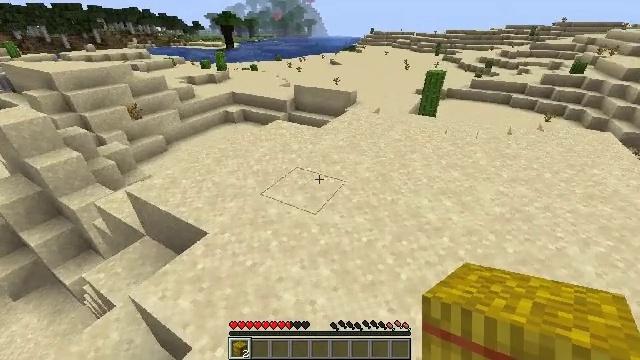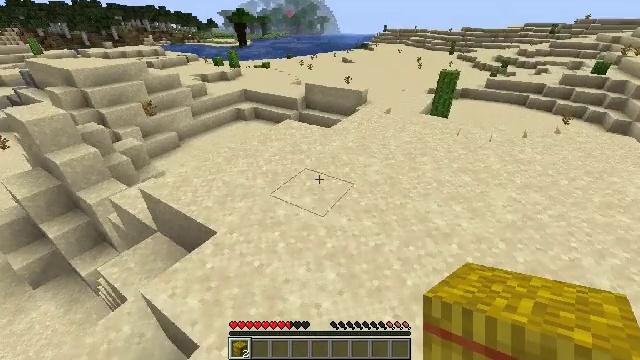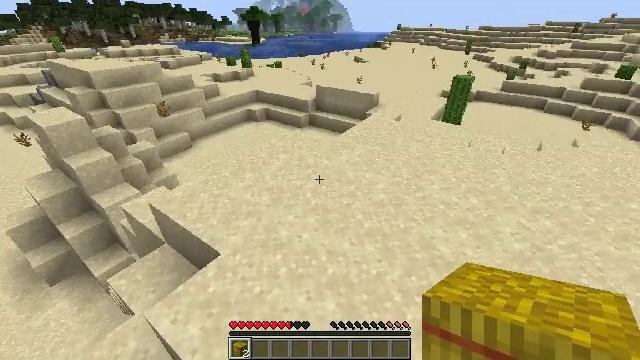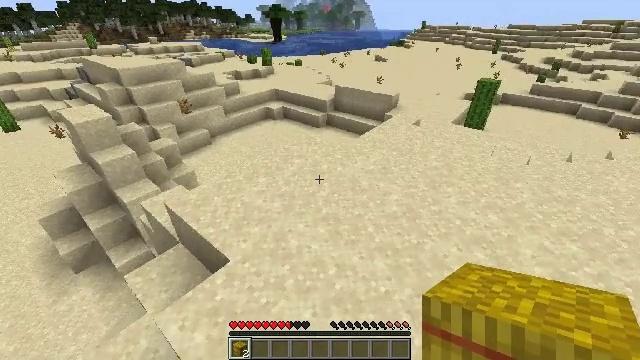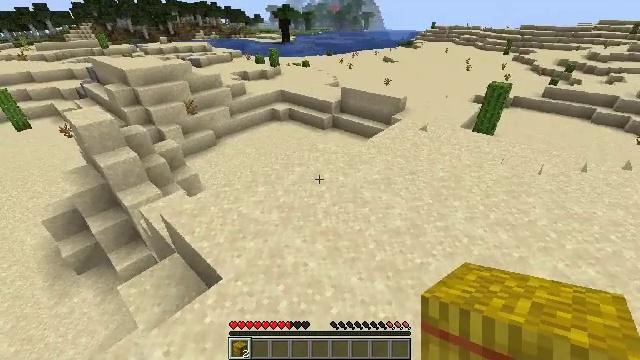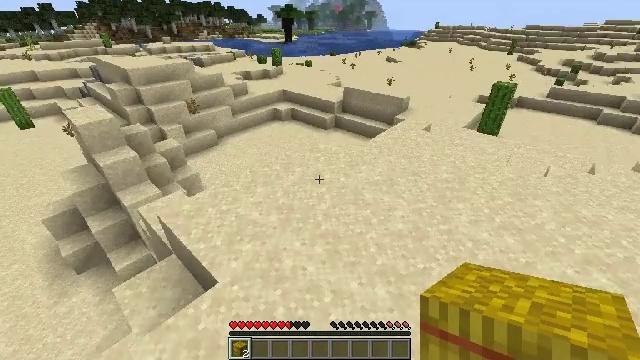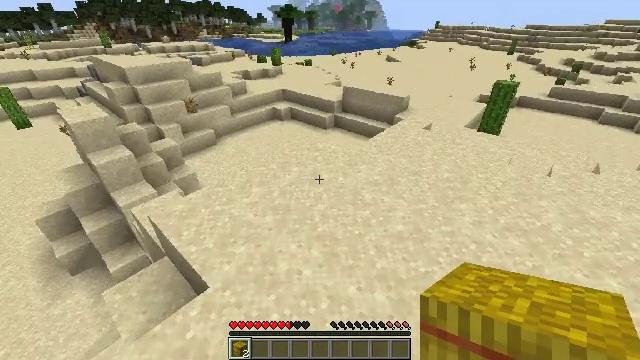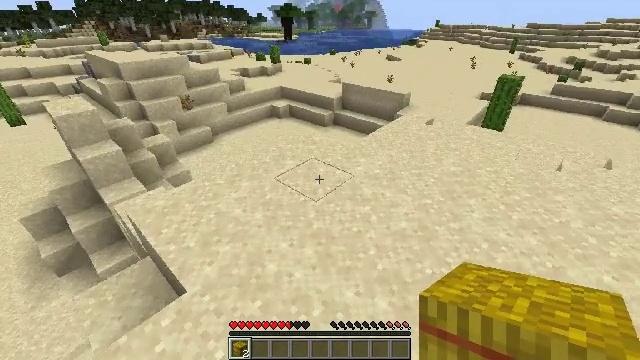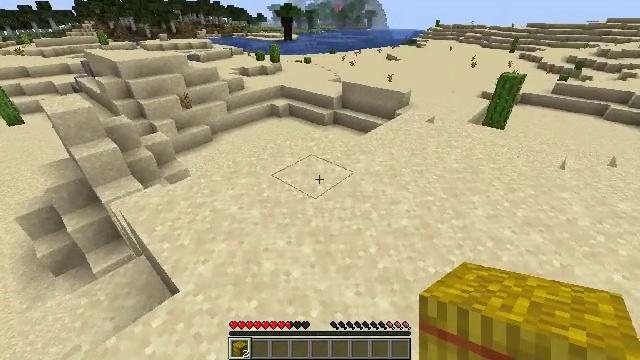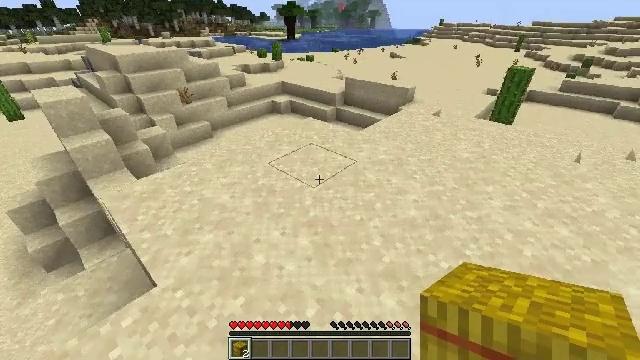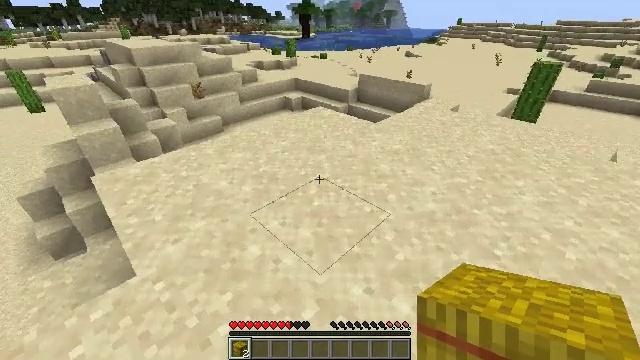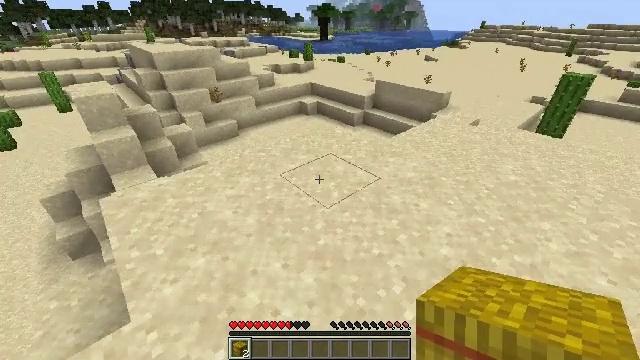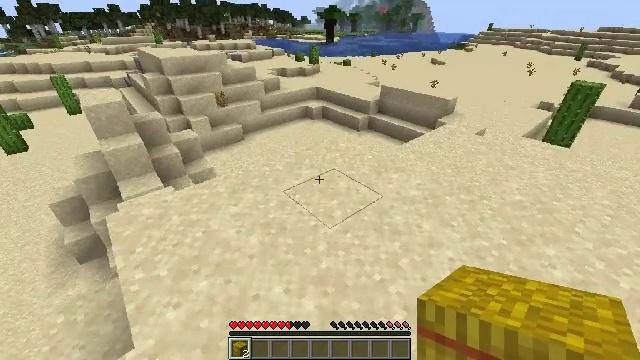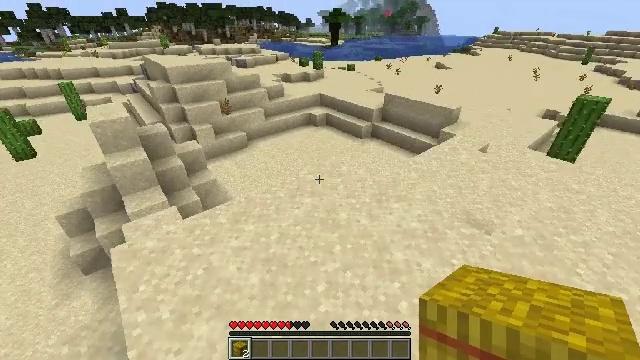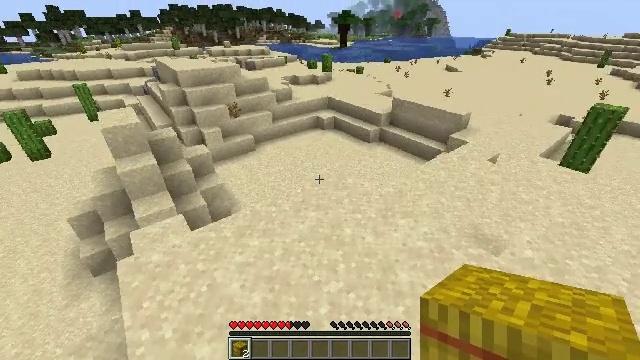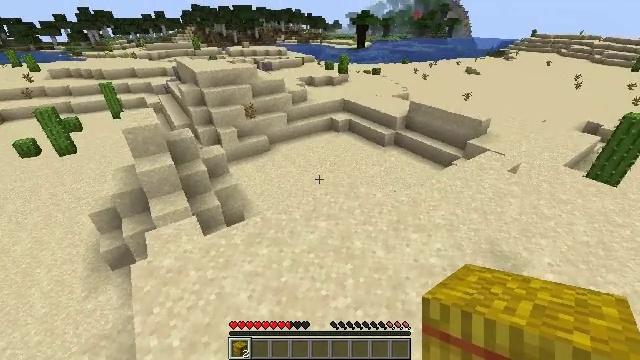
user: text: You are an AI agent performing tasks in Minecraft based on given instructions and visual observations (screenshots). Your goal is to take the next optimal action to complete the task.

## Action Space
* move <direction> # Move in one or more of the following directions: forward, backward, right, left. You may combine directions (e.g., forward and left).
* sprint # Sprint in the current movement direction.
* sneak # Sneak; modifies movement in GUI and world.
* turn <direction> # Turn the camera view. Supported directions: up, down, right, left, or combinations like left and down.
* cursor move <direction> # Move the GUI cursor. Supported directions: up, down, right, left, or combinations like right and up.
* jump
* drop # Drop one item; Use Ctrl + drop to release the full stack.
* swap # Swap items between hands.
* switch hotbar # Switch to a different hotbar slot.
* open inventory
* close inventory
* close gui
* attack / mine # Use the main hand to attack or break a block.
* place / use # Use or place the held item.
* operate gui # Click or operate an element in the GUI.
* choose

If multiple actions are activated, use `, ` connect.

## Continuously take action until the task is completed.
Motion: motion action
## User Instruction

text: Drop a hay block.
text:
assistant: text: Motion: move forward, sprint, turn left, jump
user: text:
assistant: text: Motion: move forward, sprint, turn left, jump
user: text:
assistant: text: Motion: move forward, sprint, turn left, jump
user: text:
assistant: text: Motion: move forward, sprint, turn left, jump
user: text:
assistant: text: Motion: move forward, sprint, jump
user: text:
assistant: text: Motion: move forward, sprint, jump
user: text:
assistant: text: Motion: move forward, sprint, jump
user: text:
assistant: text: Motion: move forward, sprint, jump
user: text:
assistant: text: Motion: move forward, sprint, jump
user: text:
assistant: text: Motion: move forward, sprint, turn left, jump
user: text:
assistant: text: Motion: move forward, sprint, turn left, jump
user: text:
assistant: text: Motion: move forward, sprint, turn left, jump
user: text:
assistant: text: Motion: move forward, sprint, jump
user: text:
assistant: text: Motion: move forward, sprint, turn left, jump
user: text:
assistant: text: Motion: move forward, sprint, turn left, jump
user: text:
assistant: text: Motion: move forward, sprint, turn left, jump
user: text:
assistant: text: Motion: move forward, sprint, turn left, jump
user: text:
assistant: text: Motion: move forward, sprint, jump
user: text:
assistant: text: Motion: move forward, sprint, jump
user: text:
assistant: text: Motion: move forward, sprint, jump
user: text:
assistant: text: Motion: move forward, sprint, turn left, jump
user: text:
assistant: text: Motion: move forward, sprint, turn left, jump
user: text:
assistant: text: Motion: move forward, sprint, turn left, jump
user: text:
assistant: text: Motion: move forward and move right, sprint, turn left, jump
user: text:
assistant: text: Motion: move forward and move right, sprint, turn left, jump
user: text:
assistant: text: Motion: move forward and move right, sprint, turn left, jump
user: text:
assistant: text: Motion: move forward and move right, sprint, turn left, jump
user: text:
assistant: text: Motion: move forward and move right, sprint, turn left, jump
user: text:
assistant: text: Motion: move forward and move right, sprint, turn left, jump
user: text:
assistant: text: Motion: move forward and move right, sprint, turn left, jump